Question: I will have 2 fields in my table, NEXTTIME and ENDTIME, the table name is VISIT.
I will get a value from my page which is 00:05:00 or sth like that. the minimum is 5 minute.
I will have to query from the database based on that value.
I will get the earliest NEXTTIME and that time + 00:05:00.
Let's say the earlist NEXTTIME is 06:44.
My query will be like 06:45, 06:50, and so on..
I will also have another input value which is interval time.
Nvm that.
I just wanna know how to get the query by interval.
The result would be looked like this.

NEXTTIME : ENDTIME
06:55:00 ~ 06:58:00
07:25:00 ~ 07:28:00
07:35:00 ~ 08:52:00
08:38:00 ~ 08:48:00
08:40:00 ~ 08:54:00
08:43:00 ~ 09:36:00
09:12:00 ~ 09:30:00
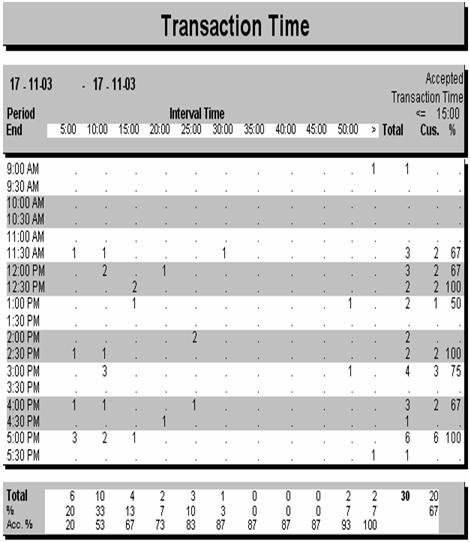
Answer: Here's based on the information provided and my understanding of your question the solution I'm proposing. In order to meet the chart periods, only change the periods within both the select statements and the where clauses for each unioned query.
'''
USE master
GO
create database Tests
GO
USE Tests
GO
create table Visits (
nexttime datetime not null
, endtime datetime not null
)
GO
BEGIN TRANSACTION
insert into Visits (nexttime, endtime) select N'06:55:00', N'06:58:00'
insert into Visits (nexttime, endtime) select N'07:25:00', N'07:28:00'
insert into Visits (nexttime, endtime) select N'07:35:00', N'08:52:00'
insert into Visits (nexttime, endtime) select N'08:38:00', N'08:48:00'
insert into Visits (nexttime, endtime) select N'08:40:00', N'08:54:00'
insert into Visits (nexttime, endtime) select N'08:43:00', N'09:36:00'
insert into Visits (nexttime, endtime) select N'09:12:00', N'09:30:00'
COMMIT
select N'06:30 - 07:00' as period
, SUM(case when DATEDIFF(MI, nexttime, endtime) between 5 and 10 then 1 else 0 end) as [5:00]
, SUM(case when DATEDIFF(MI, nexttime, endtime) between 10 and 15 then 1 else 0 end) as [10:00]
, SUM(case when DATEDIFF(MI, nexttime, endtime) between 15 and 20 then 1 else 0 end) as [15:00]
, SUM(case when DATEDIFF(MI, nexttime, endtime) between 20 and 25 then 1 else 0 end) as [20:00]
, SUM(case when DATEDIFF(MI, nexttime, endtime) between 25 and 30 then 1 else 0 end) as [25:00]
, SUM(case when DATEDIFF(MI, nexttime, endtime) between 30 and 35 then 1 else 0 end) as [30:00]
, SUM(case when DATEDIFF(MI, nexttime, endtime) between 35 and 40 then 1 else 0 end) as [35:00]
, SUM(case when DATEDIFF(MI, nexttime, endtime) between 40 and 45 then 1 else 0 end) as [40:00]
, SUM(case when DATEDIFF(MI, nexttime, endtime) between 45 and 50 then 1 else 0 end) as [45:00]
, SUM(case when DATEDIFF(MI, nexttime, endtime) >= 50 then 1 else 0 end) as [50:00]
from Visits
where nexttime between CONVERT(datetime, N'06:30:00', 108) and CONVERT(datetime, N'07:00:00', 108)
union
select N'07:00 - 07:30' as period
, SUM(case when DATEDIFF(MI, nexttime, endtime) between 5 and 10 then 1 else 0 end) as [5:00]
, SUM(case when DATEDIFF(MI, nexttime, endtime) between 10 and 15 then 1 else 0 end) as [10:00]
, SUM(case when DATEDIFF(MI, nexttime, endtime) between 15 and 20 then 1 else 0 end) as [15:00]
, SUM(case when DATEDIFF(MI, nexttime, endtime) between 20 and 25 then 1 else 0 end) as [20:00]
, SUM(case when DATEDIFF(MI, nexttime, endtime) between 25 and 30 then 1 else 0 end) as [25:00]
, SUM(case when DATEDIFF(MI, nexttime, endtime) between 30 and 35 then 1 else 0 end) as [30:00]
, SUM(case when DATEDIFF(MI, nexttime, endtime) between 35 and 40 then 1 else 0 end) as [35:00]
, SUM(case when DATEDIFF(MI, nexttime, endtime) between 40 and 45 then 1 else 0 end) as [40:00]
, SUM(case when DATEDIFF(MI, nexttime, endtime) between 45 and 50 then 1 else 0 end) as [45:00]
, SUM(case when DATEDIFF(MI, nexttime, endtime) >= 50 then 1 else 0 end) as [50:00]
from Visits
where nexttime between CONVERT(datetime, N'07:00:00', 108) and CONVERT(datetime, N'07:30:00', 108)
union
select N'07:30 - 08:00' as period
, SUM(case when DATEDIFF(MI, nexttime, endtime) between 5 and 10 then 1 else 0 end) as [5:00]
, SUM(case when DATEDIFF(MI, nexttime, endtime) between 10 and 15 then 1 else 0 end) as [10:00]
, SUM(case when DATEDIFF(MI, nexttime, endtime) between 15 and 20 then 1 else 0 end) as [15:00]
, SUM(case when DATEDIFF(MI, nexttime, endtime) between 20 and 25 then 1 else 0 end) as [20:00]
, SUM(case when DATEDIFF(MI, nexttime, endtime) between 25 and 30 then 1 else 0 end) as [25:00]
, SUM(case when DATEDIFF(MI, nexttime, endtime) between 30 and 35 then 1 else 0 end) as [30:00]
, SUM(case when DATEDIFF(MI, nexttime, endtime) between 35 and 40 then 1 else 0 end) as [35:00]
, SUM(case when DATEDIFF(MI, nexttime, endtime) between 40 and 45 then 1 else 0 end) as [40:00]
, SUM(case when DATEDIFF(MI, nexttime, endtime) between 45 and 50 then 1 else 0 end) as [45:00]
, SUM(case when DATEDIFF(MI, nexttime, endtime) >= 50 then 1 else 0 end) as [50:00]
from Visits
where nexttime between CONVERT(datetime, N'07:30:00', 108) and CONVERT(datetime, N'08:00:00', 108)
union
select N'08:00 - 08:30' as period
, SUM(case when DATEDIFF(MI, nexttime, endtime) between 5 and 10 then 1 else 0 end) as [5:00]
, SUM(case when DATEDIFF(MI, nexttime, endtime) between 10 and 15 then 1 else 0 end) as [10:00]
, SUM(case when DATEDIFF(MI, nexttime, endtime) between 15 and 20 then 1 else 0 end) as [15:00]
, SUM(case when DATEDIFF(MI, nexttime, endtime) between 20 and 25 then 1 else 0 end) as [20:00]
, SUM(case when DATEDIFF(MI, nexttime, endtime) between 25 and 30 then 1 else 0 end) as [25:00]
, SUM(case when DATEDIFF(MI, nexttime, endtime) between 30 and 35 then 1 else 0 end) as [30:00]
, SUM(case when DATEDIFF(MI, nexttime, endtime) between 35 and 40 then 1 else 0 end) as [35:00]
, SUM(case when DATEDIFF(MI, nexttime, endtime) between 40 and 45 then 1 else 0 end) as [40:00]
, SUM(case when DATEDIFF(MI, nexttime, endtime) between 45 and 50 then 1 else 0 end) as [45:00]
, SUM(case when DATEDIFF(MI, nexttime, endtime) >= 50 then 1 else 0 end) as [50:00]
from Visits
where nexttime between CONVERT(datetime, N'08:00:00', 108) and CONVERT(datetime, N'08:30:00', 108)
union
select N'08:30 - 09:00' as period
, SUM(case when DATEDIFF(MI, nexttime, endtime) between 5 and 10 then 1 else 0 end) as [5:00]
, SUM(case when DATEDIFF(MI, nexttime, endtime) between 10 and 15 then 1 else 0 end) as [10:00]
, SUM(case when DATEDIFF(MI, nexttime, endtime) between 15 and 20 then 1 else 0 end) as [15:00]
, SUM(case when DATEDIFF(MI, nexttime, endtime) between 20 and 25 then 1 else 0 end) as [20:00]
, SUM(case when DATEDIFF(MI, nexttime, endtime) between 25 and 30 then 1 else 0 end) as [25:00]
, SUM(case when DATEDIFF(MI, nexttime, endtime) between 30 and 35 then 1 else 0 end) as [30:00]
, SUM(case when DATEDIFF(MI, nexttime, endtime) between 35 and 40 then 1 else 0 end) as [35:00]
, SUM(case when DATEDIFF(MI, nexttime, endtime) between 40 and 45 then 1 else 0 end) as [40:00]
, SUM(case when DATEDIFF(MI, nexttime, endtime) between 45 and 50 then 1 else 0 end) as [45:00]
, SUM(case when DATEDIFF(MI, nexttime, endtime) >= 50 then 1 else 0 end) as [50:00]
from Visits
where nexttime between CONVERT(datetime, N'08:30:00', 108) and CONVERT(datetime, N'09:00:00', 108)
union
select N'09:00 - 09:30' as period
, SUM(case when DATEDIFF(MI, nexttime, endtime) between 5 and 10 then 1 else 0 end) as [5:00]
, SUM(case when DATEDIFF(MI, nexttime, endtime) between 10 and 15 then 1 else 0 end) as [10:00]
, SUM(case when DATEDIFF(MI, nexttime, endtime) between 15 and 20 then 1 else 0 end) as [15:00]
, SUM(case when DATEDIFF(MI, nexttime, endtime) between 20 and 25 then 1 else 0 end) as [20:00]
, SUM(case when DATEDIFF(MI, nexttime, endtime) between 25 and 30 then 1 else 0 end) as [25:00]
, SUM(case when DATEDIFF(MI, nexttime, endtime) between 30 and 35 then 1 else 0 end) as [30:00]
, SUM(case when DATEDIFF(MI, nexttime, endtime) between 35 and 40 then 1 else 0 end) as [35:00]
, SUM(case when DATEDIFF(MI, nexttime, endtime) between 40 and 45 then 1 else 0 end) as [40:00]
, SUM(case when DATEDIFF(MI, nexttime, endtime) between 45 and 50 then 1 else 0 end) as [45:00]
, SUM(case when DATEDIFF(MI, nexttime, endtime) >= 50 then 1 else 0 end) as [50:00]
from Visits
where nexttime between CONVERT(datetime, N'09:00:00', 108) and CONVERT(datetime, N'09:30:00', 108)
'''
'''
+--------------+---+---+---+---+---+---+---+---+---+---+
|06:30 - 07:00 | 0 | 0 | 0 | 0 | 0 | 0 | 0 | 0 | 0 | 0 |
+--------------+---+---+---+---+---+---+---+---+---+---+
|07:00 - 07:30 | 0 | 0 | 0 | 0 | 0 | 0 | 0 | 0 | 0 | 0 |
+--------------+---+---+---+---+---+---+---+---+---+---+
|07:30 - 08:00 | 0 | 0 | 0 | 0 | 0 | 0 | 0 | 0 | 0 | 1 |
+--------------+---+---+---+---+---+---+---+---+---+---+
|08:00 - 08:30 | | | | | | | | | | |
+--------------+---+---+---+---+---+---+---+---+---+---+
|08:30 - 09:00 | 1 | 2 | 0 | 0 | 0 | 0 | 0 | 0 | 0 | 1 |
+--------------+---+---+---+---+---+---+---+---+---+---+
|09:00 - 09:30 | 0 | 0 | 1 | 0 | 0 | 0 | 0 | 0 | 0 | 0 |
+--------------+---+---+---+---+---+---+---+---+---+---+
'''
Feel free to say whether I have correctly understood your question or not.